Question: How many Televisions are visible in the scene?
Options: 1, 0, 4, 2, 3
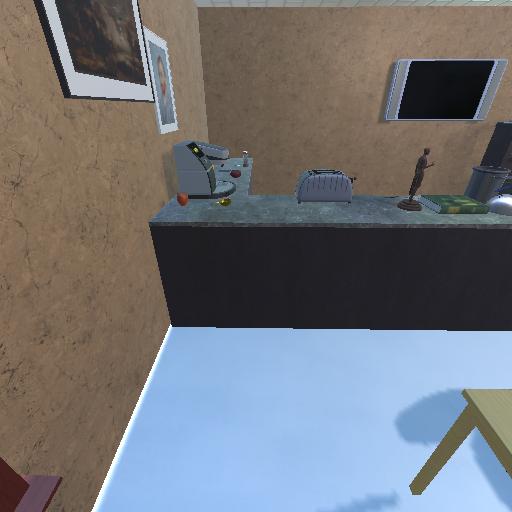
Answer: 1